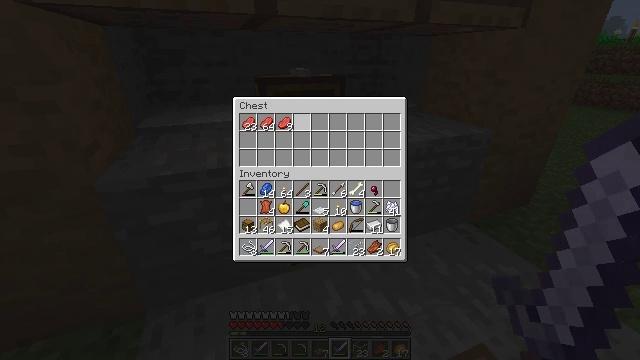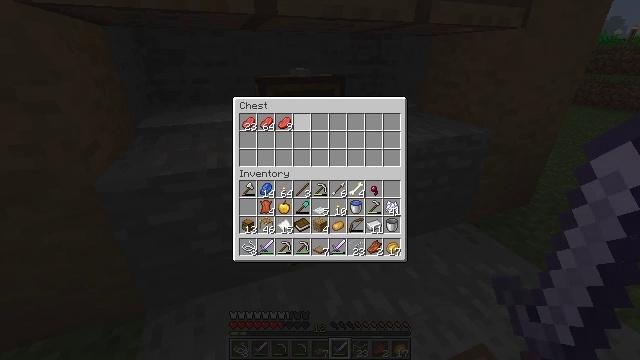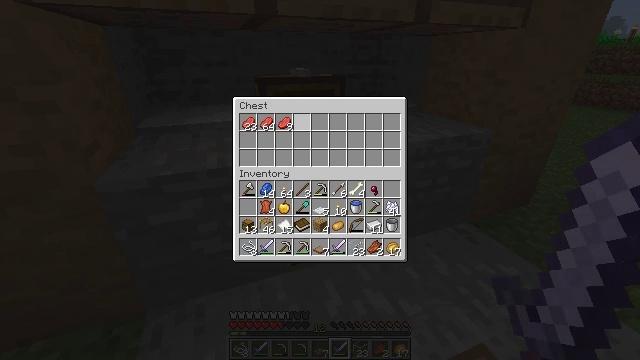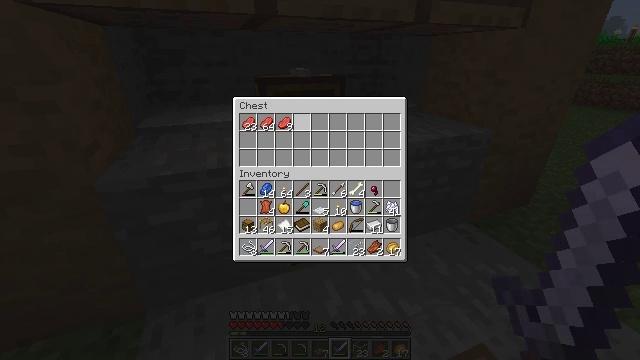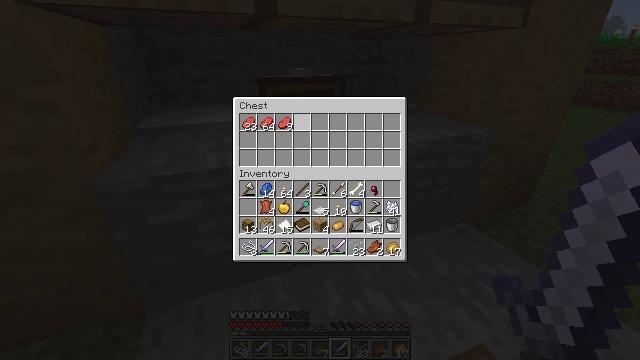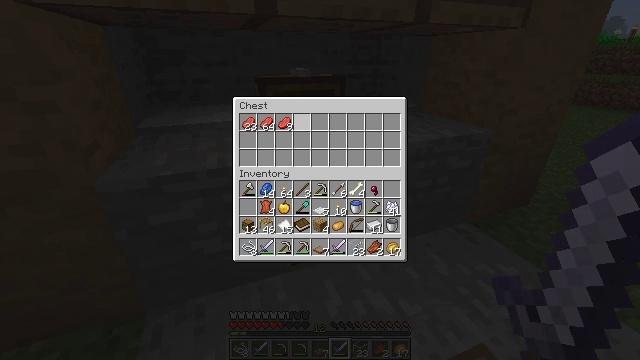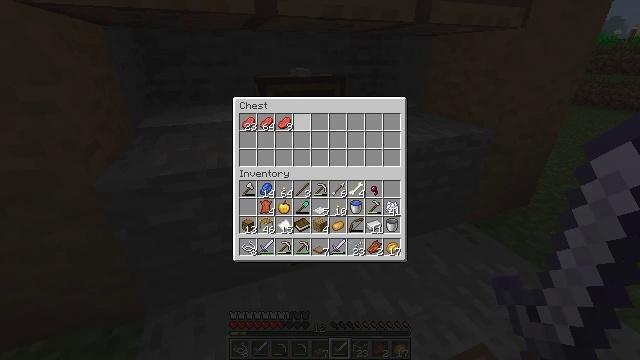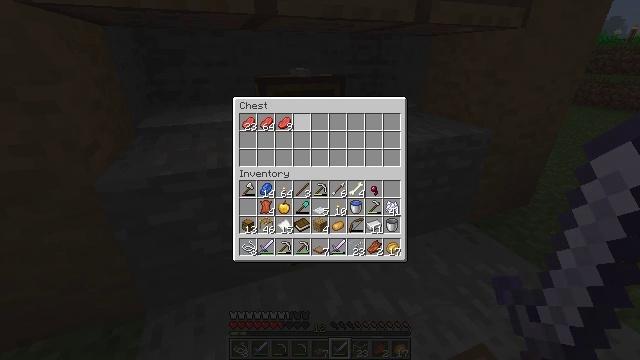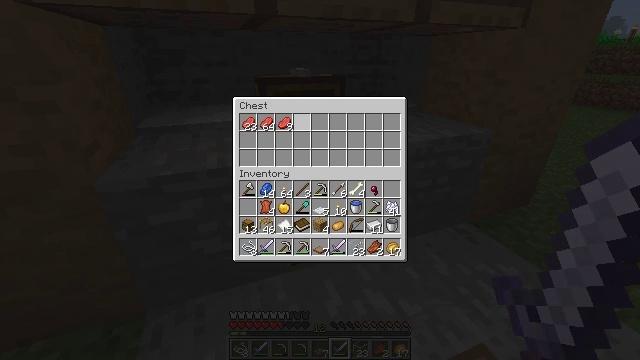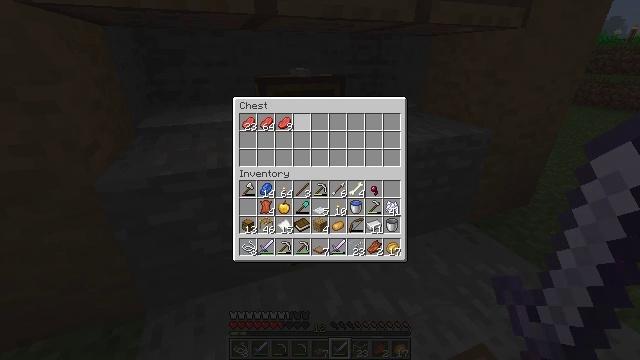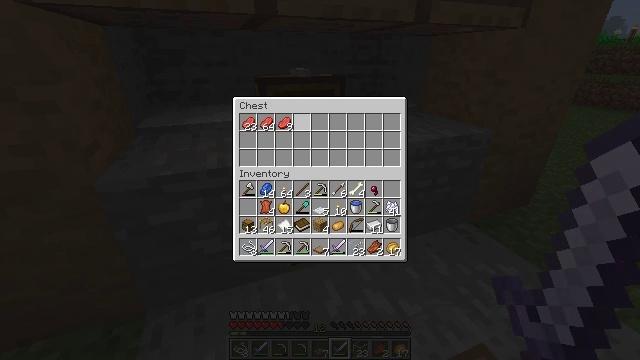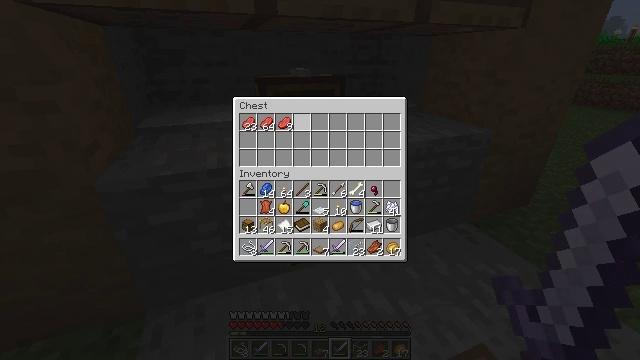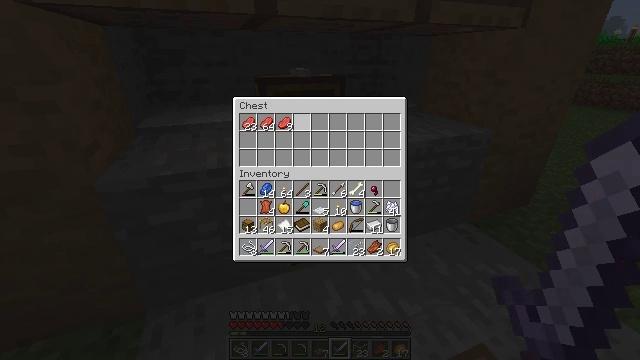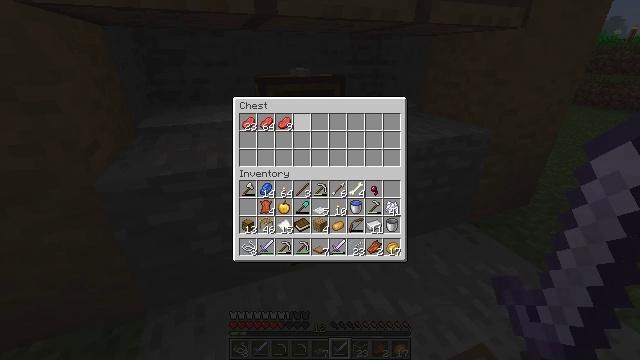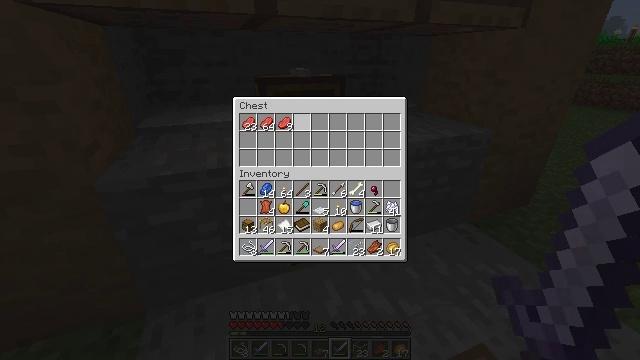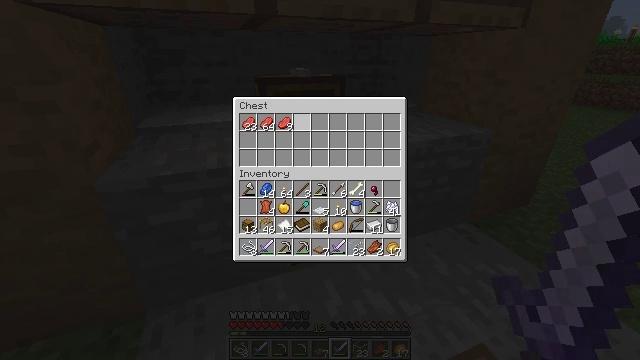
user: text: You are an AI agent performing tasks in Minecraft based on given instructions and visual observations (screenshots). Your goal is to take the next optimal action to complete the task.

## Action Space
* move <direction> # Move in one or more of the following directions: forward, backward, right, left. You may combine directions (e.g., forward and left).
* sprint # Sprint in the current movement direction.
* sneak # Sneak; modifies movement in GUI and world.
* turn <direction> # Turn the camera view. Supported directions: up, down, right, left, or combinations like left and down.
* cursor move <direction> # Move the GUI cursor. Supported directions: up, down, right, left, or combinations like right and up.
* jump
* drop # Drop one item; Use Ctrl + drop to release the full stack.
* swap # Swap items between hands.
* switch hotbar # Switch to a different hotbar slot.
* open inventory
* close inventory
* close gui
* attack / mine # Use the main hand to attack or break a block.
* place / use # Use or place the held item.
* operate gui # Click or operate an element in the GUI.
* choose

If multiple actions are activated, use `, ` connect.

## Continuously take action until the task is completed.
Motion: motion action
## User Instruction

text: Use the crafting table to create a book.
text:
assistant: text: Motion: no_op
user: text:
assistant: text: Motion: no_op
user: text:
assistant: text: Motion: no_op
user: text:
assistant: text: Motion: no_op
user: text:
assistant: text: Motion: no_op
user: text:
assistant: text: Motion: no_op
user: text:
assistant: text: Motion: no_op
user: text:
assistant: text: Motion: no_op
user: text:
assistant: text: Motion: no_op
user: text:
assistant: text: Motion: no_op
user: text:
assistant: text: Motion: no_op
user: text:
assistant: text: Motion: no_op
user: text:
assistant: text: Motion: no_op
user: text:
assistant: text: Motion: no_op
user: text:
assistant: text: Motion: no_op
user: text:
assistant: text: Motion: no_op
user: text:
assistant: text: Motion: no_op
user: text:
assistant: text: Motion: no_op
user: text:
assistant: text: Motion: no_op
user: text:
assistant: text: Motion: no_op
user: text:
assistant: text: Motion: no_op
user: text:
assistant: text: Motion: no_op
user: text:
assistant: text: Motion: no_op
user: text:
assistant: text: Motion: no_op
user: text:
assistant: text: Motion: no_op
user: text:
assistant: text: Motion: no_op
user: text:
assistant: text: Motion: no_op
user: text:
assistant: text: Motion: no_op
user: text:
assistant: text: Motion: no_op
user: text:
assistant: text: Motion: no_op